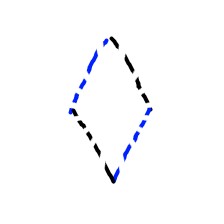
Shape: rhombus